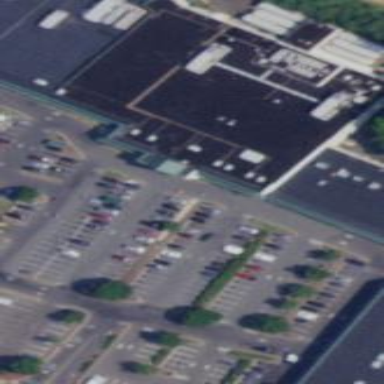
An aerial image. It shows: Supermarket located in building.